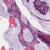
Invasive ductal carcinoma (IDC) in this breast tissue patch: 1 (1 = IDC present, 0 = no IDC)